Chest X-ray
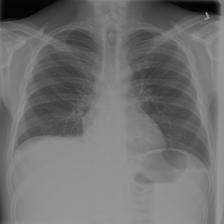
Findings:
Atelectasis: negative
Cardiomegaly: negative
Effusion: positive
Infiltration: negative
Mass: negative
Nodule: negative
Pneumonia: negative
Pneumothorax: negative
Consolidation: negative
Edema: negative
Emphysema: negative
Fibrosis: negative
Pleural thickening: negative
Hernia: negative